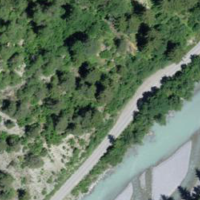
EUNIS habitat code: 45
Species observed at this site:
Nymphalis antiopa